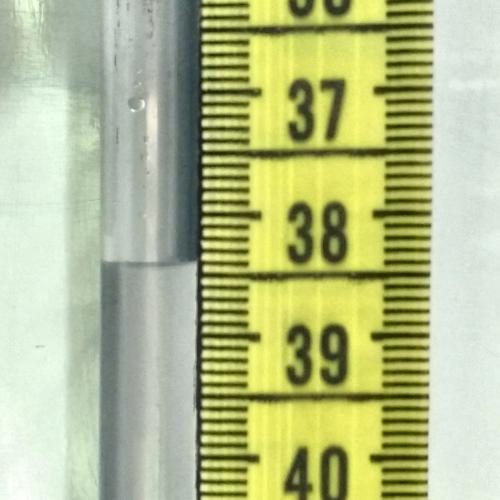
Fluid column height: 38.4 cm